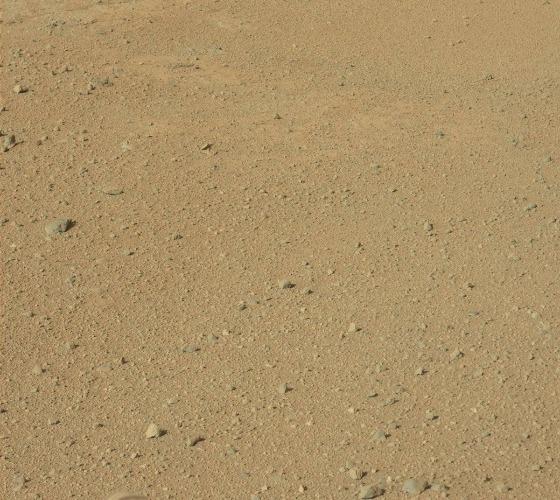
Terrain classes present: Gravel / Sand / Soil, Rock